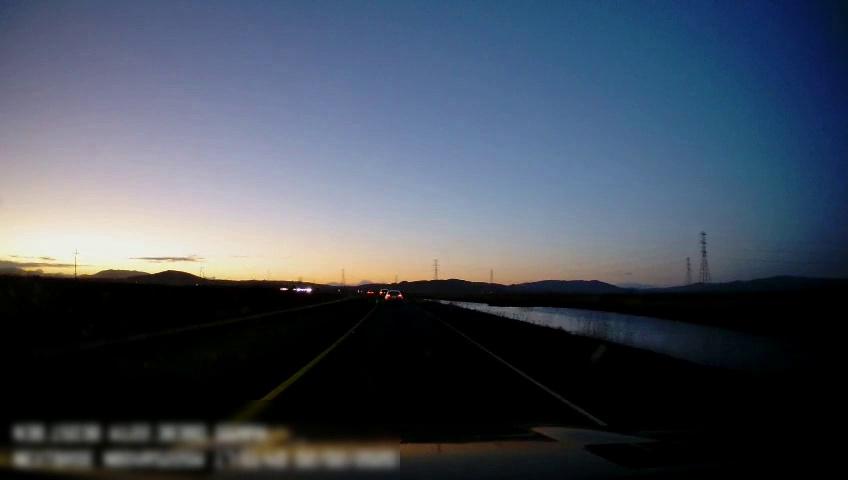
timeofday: Dusk/Dawn/Twilight
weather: Sunny
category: Drivable Space
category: Vehicles | Car
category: Lanes | Current Lane
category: Lanes | Current Lane